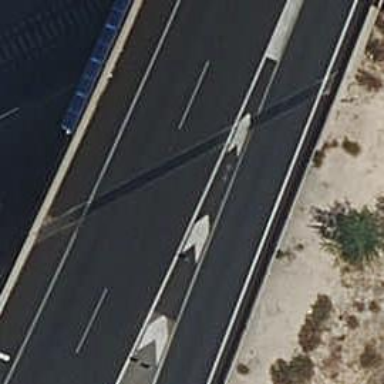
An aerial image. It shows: Bridge over motorway_link.